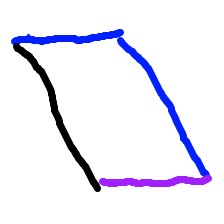
Shape: parallelogram